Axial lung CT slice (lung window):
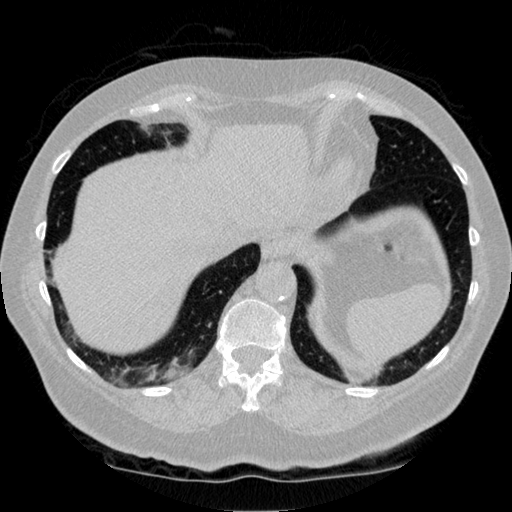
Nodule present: no